Question: I want to achieve a grid like the shown below:

I have been looking to Twitter Bootstrap grid system, but since it is oriented to rows, I can't see how to achieve this.
Is there any way of doing it, or should I stick to manually css?
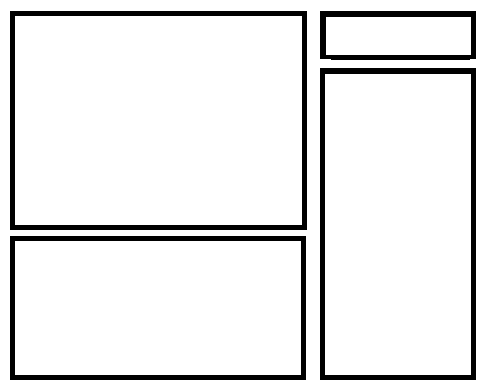
Answer: You can still use Bootstrap grid with some custom styles:
'''
.block {
border: 3px #222 solid;
padding: 10px;
margin-bottom: 10px;
}
.block-1 {
height: 100px;
}
.block-2 {
height: 50px;
}
.block-3 {
height: 50px;
}
.block-4 {
height: 100px;
}
'''
'''
<link data-require="bootstrap-css@*" data-semver="3.3.1" rel="stylesheet" href="//maxcdn.bootstrapcdn.com/bootstrap/3.3.1/css/bootstrap.min.css" />
<div class="container">
<div class="row">
<div class="col-xs-8">
<div class="block block-1">Block 1</div>
<div class="block block-2">Block 2</div>
</div>
<div class="col-xs-4">
<div class="block block-3">Block 3</div>
<div class="block block-4">Block 4</div>
</div>
</div>
</div>
'''